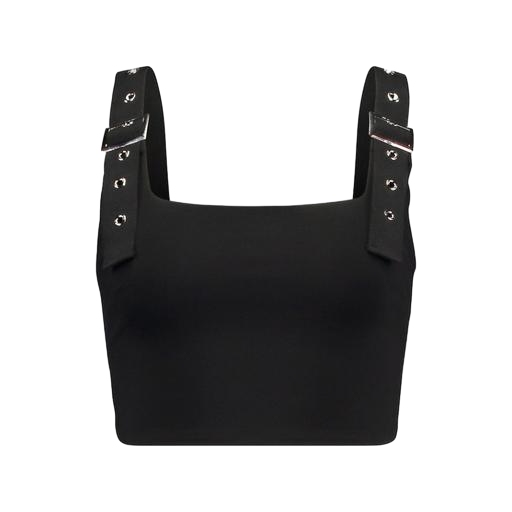
black fashion crop top, black level crop top, black strappy crop top, white background